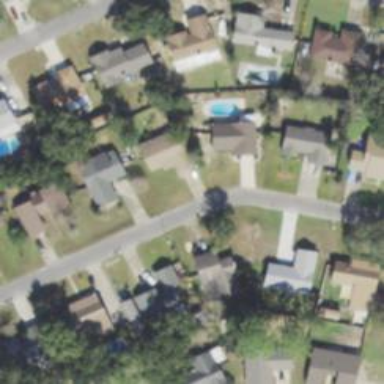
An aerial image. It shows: This residential area consists of single-family homes.